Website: home-depot
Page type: payment
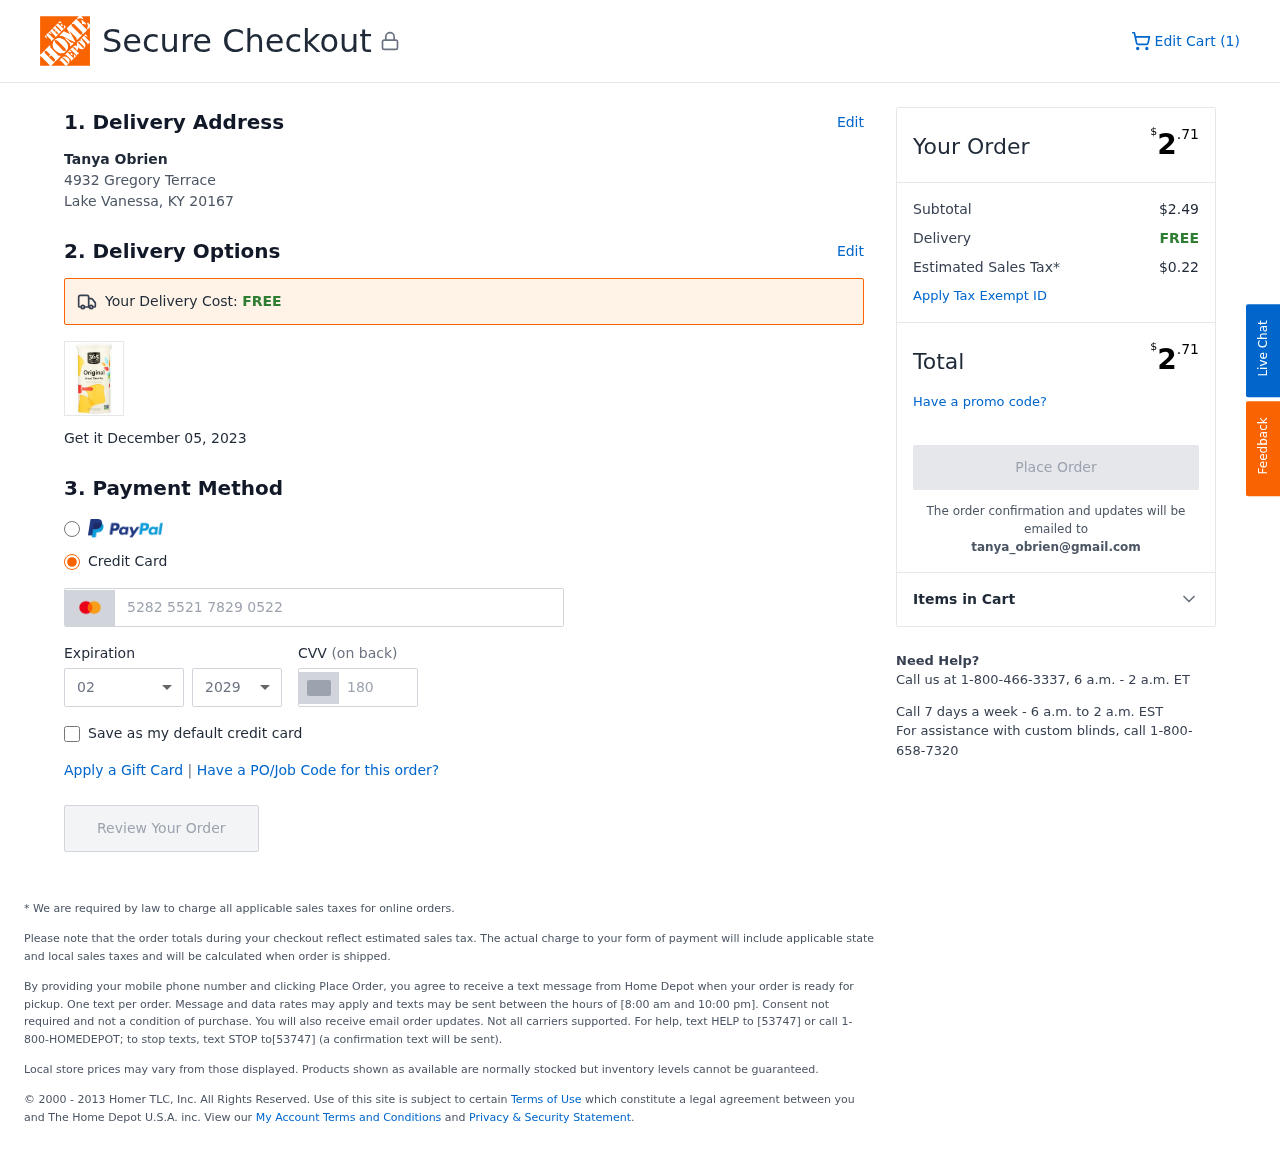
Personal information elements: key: PII_CARD_CVV
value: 180
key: PII_CARD_EXPIRY_MONTH
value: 02
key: PII_CARD_EXPIRY_YEAR
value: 29
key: PII_CARD_NUMBER
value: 5282 5521 7829 0522
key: PII_CITY_STATE_ZIP
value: Lake Vanessa, KY 20167
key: PII_EMAIL
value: tanya_obrien@gmail.com
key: PII_FULLNAME
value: Tanya Obrien
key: PII_STREET
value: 4932 Gregory Terrace
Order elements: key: ORDER_NUM_ITEMS
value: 1
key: ORDER_DELIVERY_DATE
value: December 05, 2023
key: ORDER_TOTAL
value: $2.71
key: ORDER_SUBTOTAL
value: $2.49
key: ORDER_SHIPPING_COST
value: FREE
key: ORDER_TAX
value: $0.22